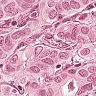
Metastatic tissue present: yes